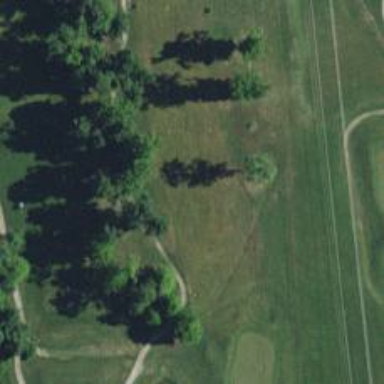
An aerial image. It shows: Golf hole.